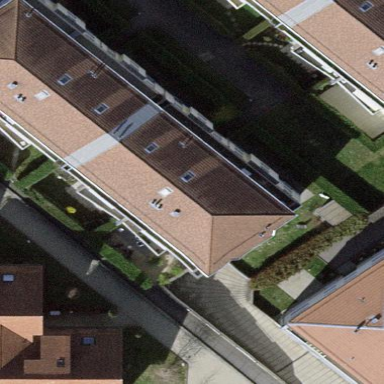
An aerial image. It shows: View of apartment building.